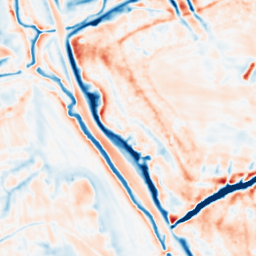
Category: multiscale
Decomposition family: dog_multiscale
Decomposition parameters: sigma_ratio: 1.4
n_scales: 5
base_sigma: 1
Upsampling method: regularized
Upsampling parameters: scale: 4
lambda_reg: 0.01
Upsampling scale: 4